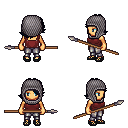
a pixel art fantasy rpg character, female body template, human, tanned skin, maroon pirate shirt, metal pants, raven swoop hairstyle, chain hood, ghillies, spear, four views (front, back, left, right), 2x2 character sprite sheet, small pixel art, hard edges, no anti-aliasing